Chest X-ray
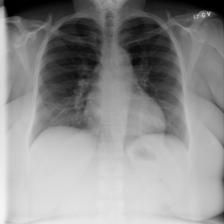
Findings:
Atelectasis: positive
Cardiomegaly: negative
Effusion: negative
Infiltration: positive
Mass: negative
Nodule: negative
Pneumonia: negative
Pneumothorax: negative
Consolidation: negative
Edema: negative
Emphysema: negative
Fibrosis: negative
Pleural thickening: negative
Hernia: negative